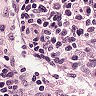
Metastatic tissue present: no